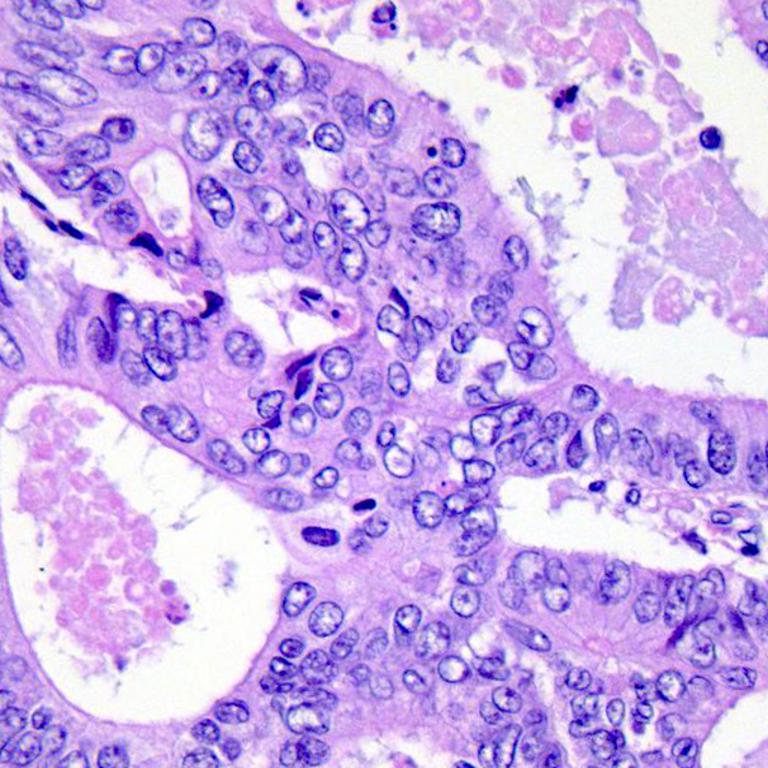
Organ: colon
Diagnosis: adenocarcinomas